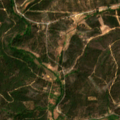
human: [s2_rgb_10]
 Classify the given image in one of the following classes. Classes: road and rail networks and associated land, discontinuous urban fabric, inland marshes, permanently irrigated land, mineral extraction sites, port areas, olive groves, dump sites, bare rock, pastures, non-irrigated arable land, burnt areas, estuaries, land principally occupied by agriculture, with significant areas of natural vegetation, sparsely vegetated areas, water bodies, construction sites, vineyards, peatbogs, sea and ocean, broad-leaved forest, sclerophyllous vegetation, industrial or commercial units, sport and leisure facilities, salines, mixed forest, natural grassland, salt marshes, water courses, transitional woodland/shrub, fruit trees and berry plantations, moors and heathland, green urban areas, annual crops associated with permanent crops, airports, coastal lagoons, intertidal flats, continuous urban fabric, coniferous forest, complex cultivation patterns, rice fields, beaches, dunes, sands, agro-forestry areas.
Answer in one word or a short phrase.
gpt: complex cultivation patterns, coniferous forest, transitional woodland/shrub